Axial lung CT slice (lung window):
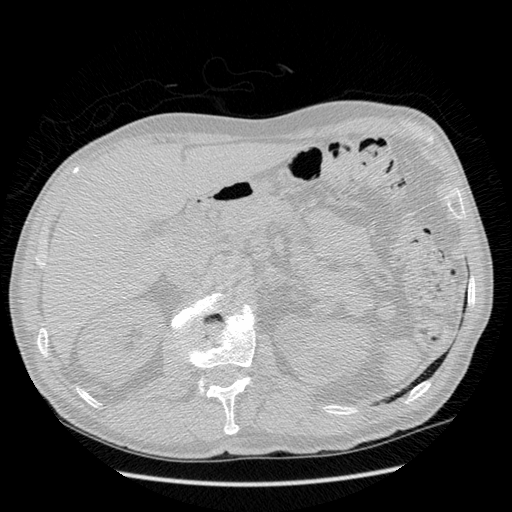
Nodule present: no